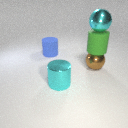
large green rubber cylinder above large brown metal sphere